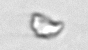
Label: detritus_transparent